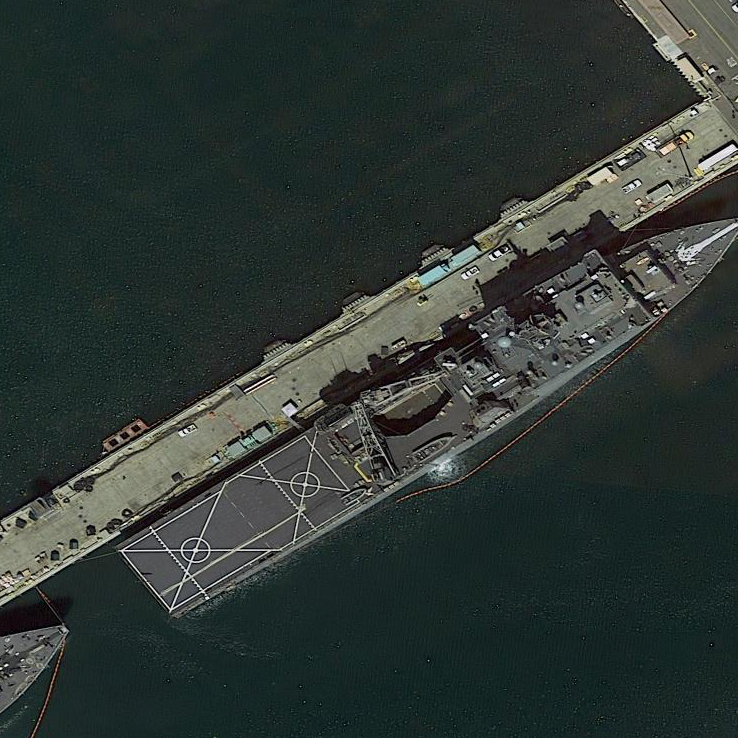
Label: combat